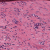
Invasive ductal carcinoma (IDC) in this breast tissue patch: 0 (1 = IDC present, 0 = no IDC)